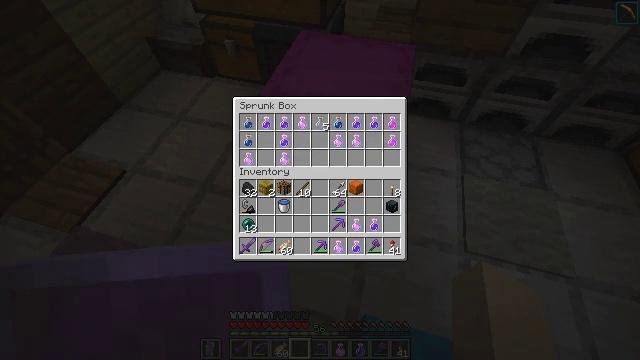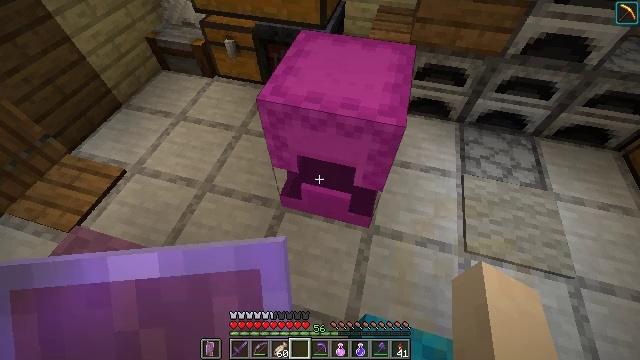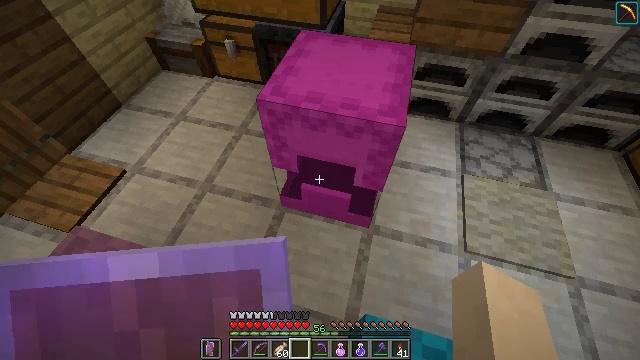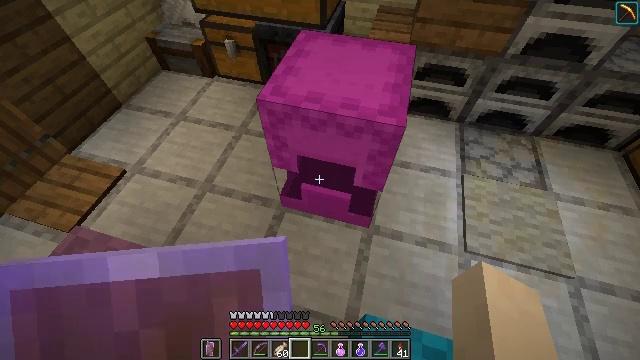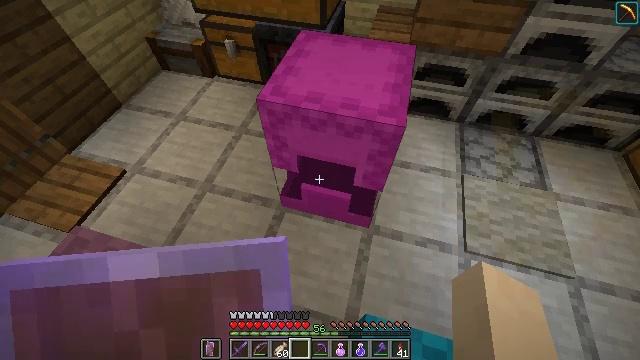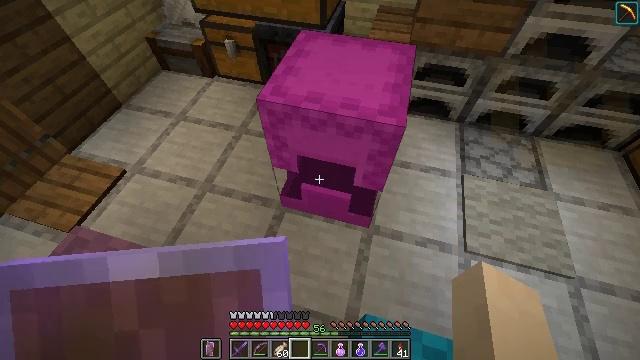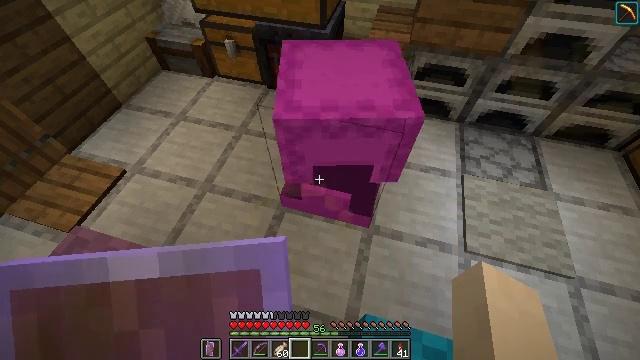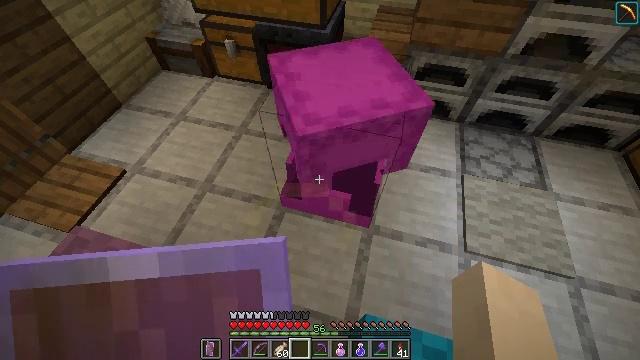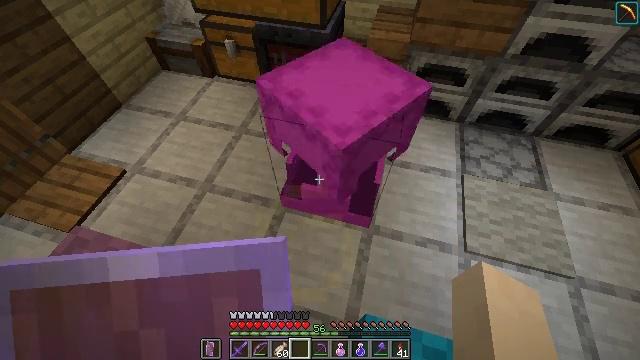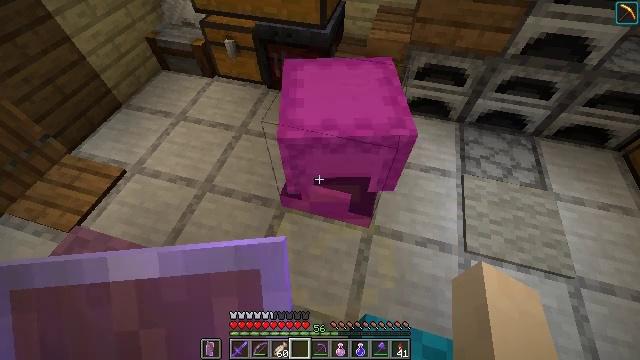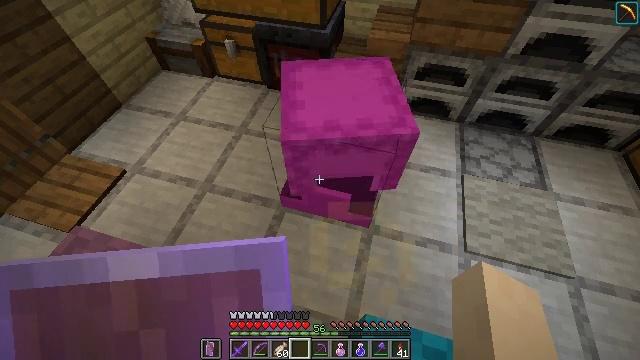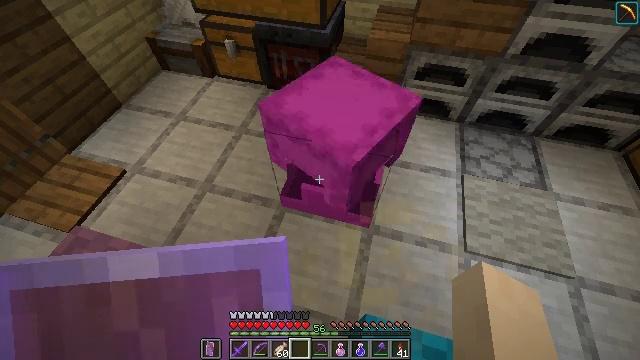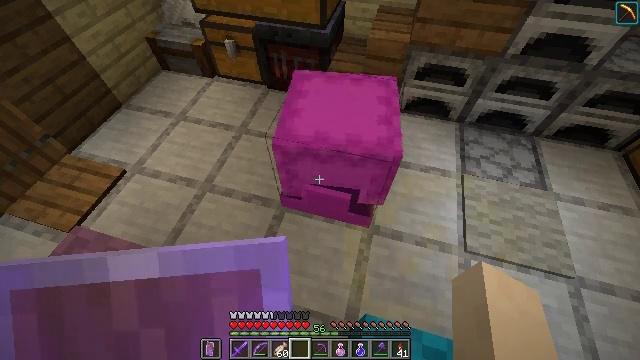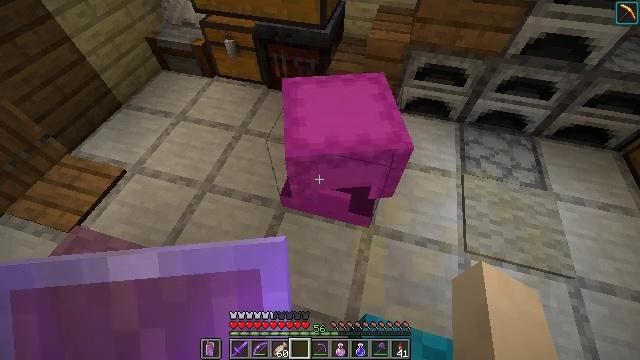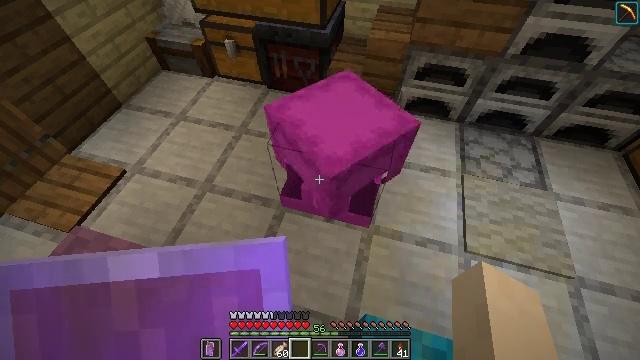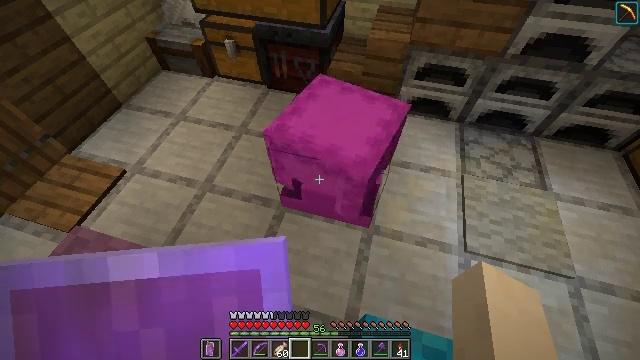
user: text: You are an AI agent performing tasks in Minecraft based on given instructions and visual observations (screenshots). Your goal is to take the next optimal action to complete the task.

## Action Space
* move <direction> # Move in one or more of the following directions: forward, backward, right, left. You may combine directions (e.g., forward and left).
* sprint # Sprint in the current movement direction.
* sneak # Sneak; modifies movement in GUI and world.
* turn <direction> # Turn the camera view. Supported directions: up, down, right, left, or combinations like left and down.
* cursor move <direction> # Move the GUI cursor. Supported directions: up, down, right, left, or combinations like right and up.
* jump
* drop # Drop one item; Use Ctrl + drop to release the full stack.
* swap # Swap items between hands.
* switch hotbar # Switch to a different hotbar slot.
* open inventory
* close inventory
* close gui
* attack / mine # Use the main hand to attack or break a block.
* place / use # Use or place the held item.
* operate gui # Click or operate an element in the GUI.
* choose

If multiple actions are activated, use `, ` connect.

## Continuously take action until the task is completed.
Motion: motion action
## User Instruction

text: Gather the magenta shulker box from the ground.
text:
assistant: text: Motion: no_op
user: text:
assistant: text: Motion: no_op
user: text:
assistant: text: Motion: no_op
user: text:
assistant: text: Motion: no_op
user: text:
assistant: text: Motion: no_op
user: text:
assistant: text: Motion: no_op
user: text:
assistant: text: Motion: no_op
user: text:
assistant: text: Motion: no_op
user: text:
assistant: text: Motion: no_op
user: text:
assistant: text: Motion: no_op
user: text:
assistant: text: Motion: no_op
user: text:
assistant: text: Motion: no_op
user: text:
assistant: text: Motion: no_op
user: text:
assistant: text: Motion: no_op
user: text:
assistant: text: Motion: no_op
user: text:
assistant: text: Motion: no_op
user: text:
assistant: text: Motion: no_op
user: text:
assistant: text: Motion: no_op
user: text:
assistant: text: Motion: no_op
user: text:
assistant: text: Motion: no_op
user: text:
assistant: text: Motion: no_op
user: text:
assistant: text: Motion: no_op
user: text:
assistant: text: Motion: no_op
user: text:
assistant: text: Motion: no_op
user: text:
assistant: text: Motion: move forward
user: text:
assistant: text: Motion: move forward, turn right and down
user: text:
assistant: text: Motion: move forward, turn right and down
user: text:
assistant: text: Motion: move forward
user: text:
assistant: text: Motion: move forward
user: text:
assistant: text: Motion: move forward, attack / mine